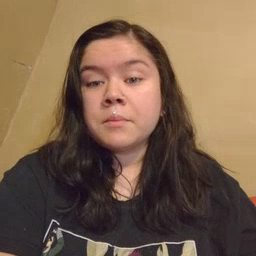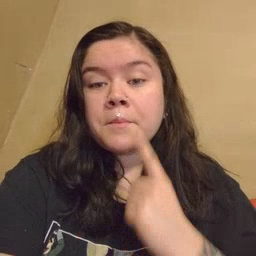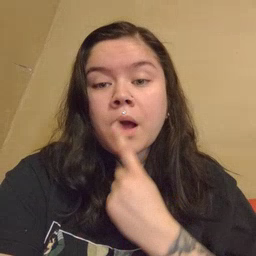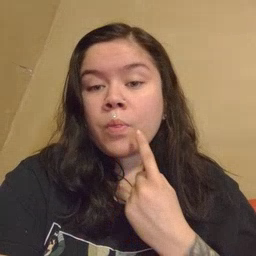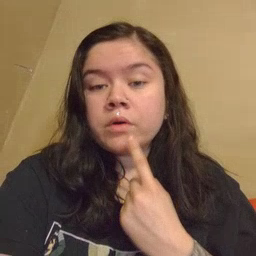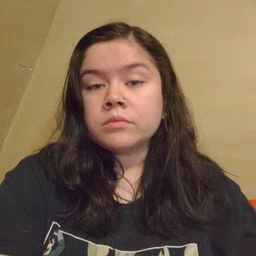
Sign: mouth